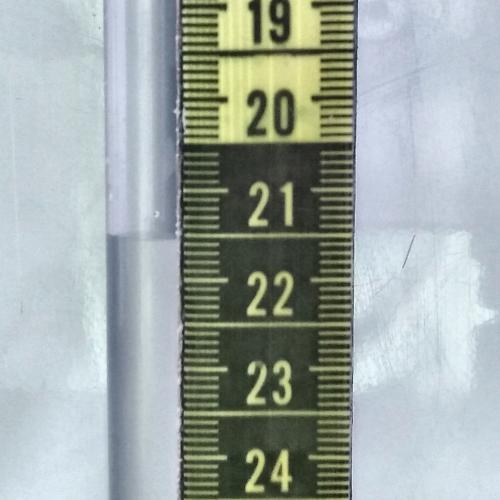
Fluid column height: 21.6 cm